Question: i want to add to my project a resource file but vs2010 won't let me.
what do i do?

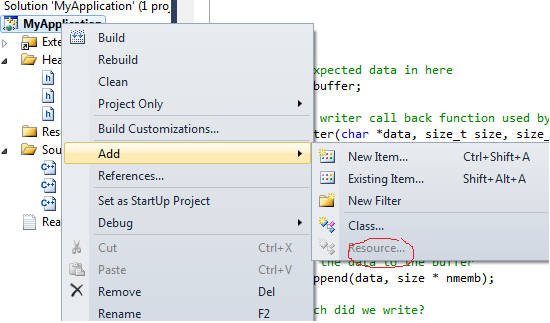
Answer: If you use Express Edition, then you can't compile resources (may be it is a reason, why you can't add them too).